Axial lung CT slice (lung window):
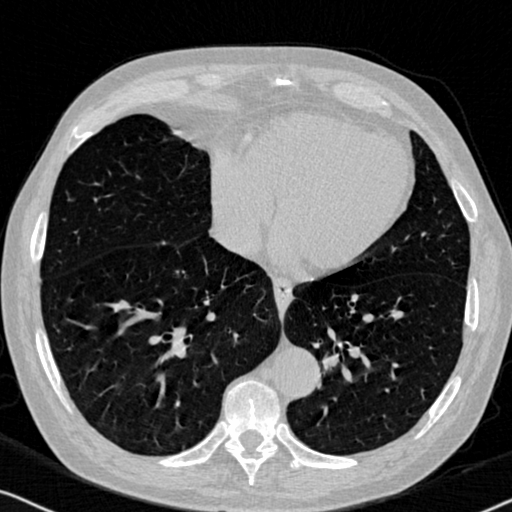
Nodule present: no